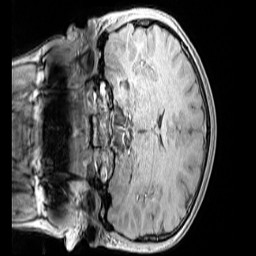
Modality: MP2RAGE
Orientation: coronal
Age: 13
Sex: male
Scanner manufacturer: siemens
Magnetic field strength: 3 T
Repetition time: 4 s
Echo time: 0.00299 s